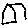
Label: house